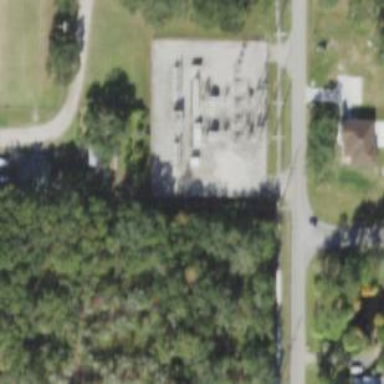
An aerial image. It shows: Outdoor distribution level power substation.